Field crop: maize
Growth stage: 2
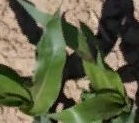
Species: maize